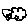
Label: cloud